Interaction volume radius: 5 \u00c5
Interaction volume height: 10 \u00c5
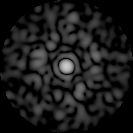
Disorder parameter: 0.8737